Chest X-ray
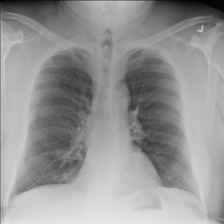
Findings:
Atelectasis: negative
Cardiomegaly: negative
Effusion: negative
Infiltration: negative
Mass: negative
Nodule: negative
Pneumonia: negative
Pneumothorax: negative
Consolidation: negative
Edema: negative
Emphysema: negative
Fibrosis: negative
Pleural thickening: negative
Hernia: negative